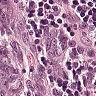
Metastatic tissue present: yes